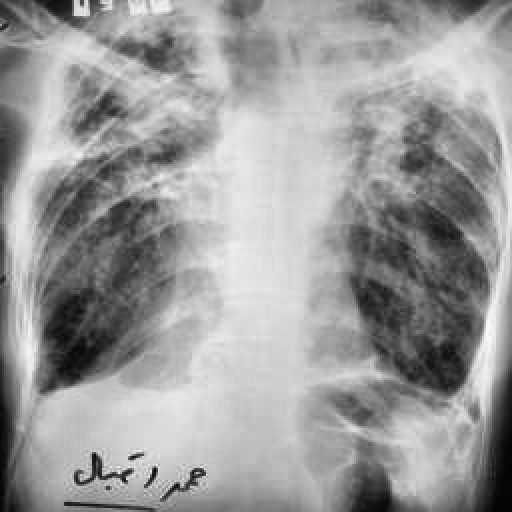
Finding: TUBERCULOSIS